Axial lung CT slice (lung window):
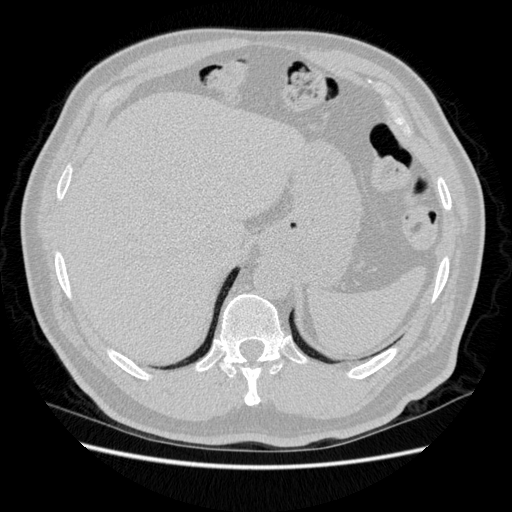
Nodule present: no